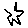
Label: star